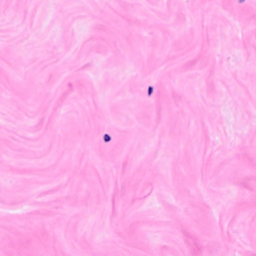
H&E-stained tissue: Breast